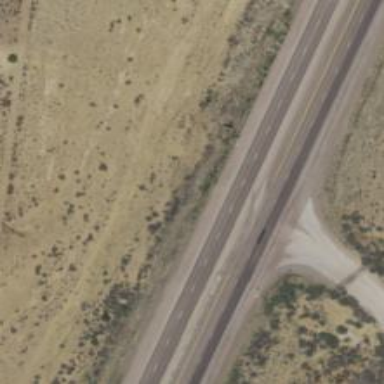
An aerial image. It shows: Trunk highway with expressway features.